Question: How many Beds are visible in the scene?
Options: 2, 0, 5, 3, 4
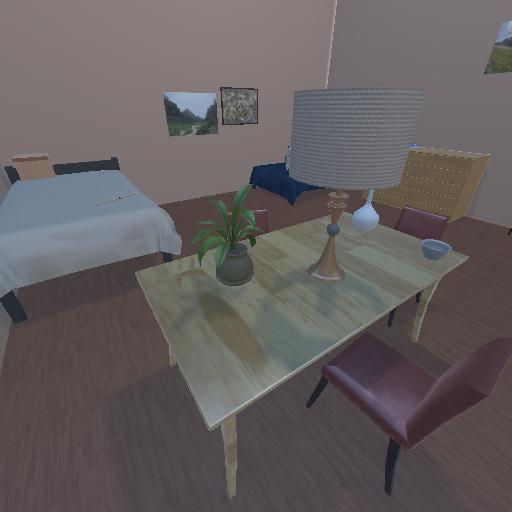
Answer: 2